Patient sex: M
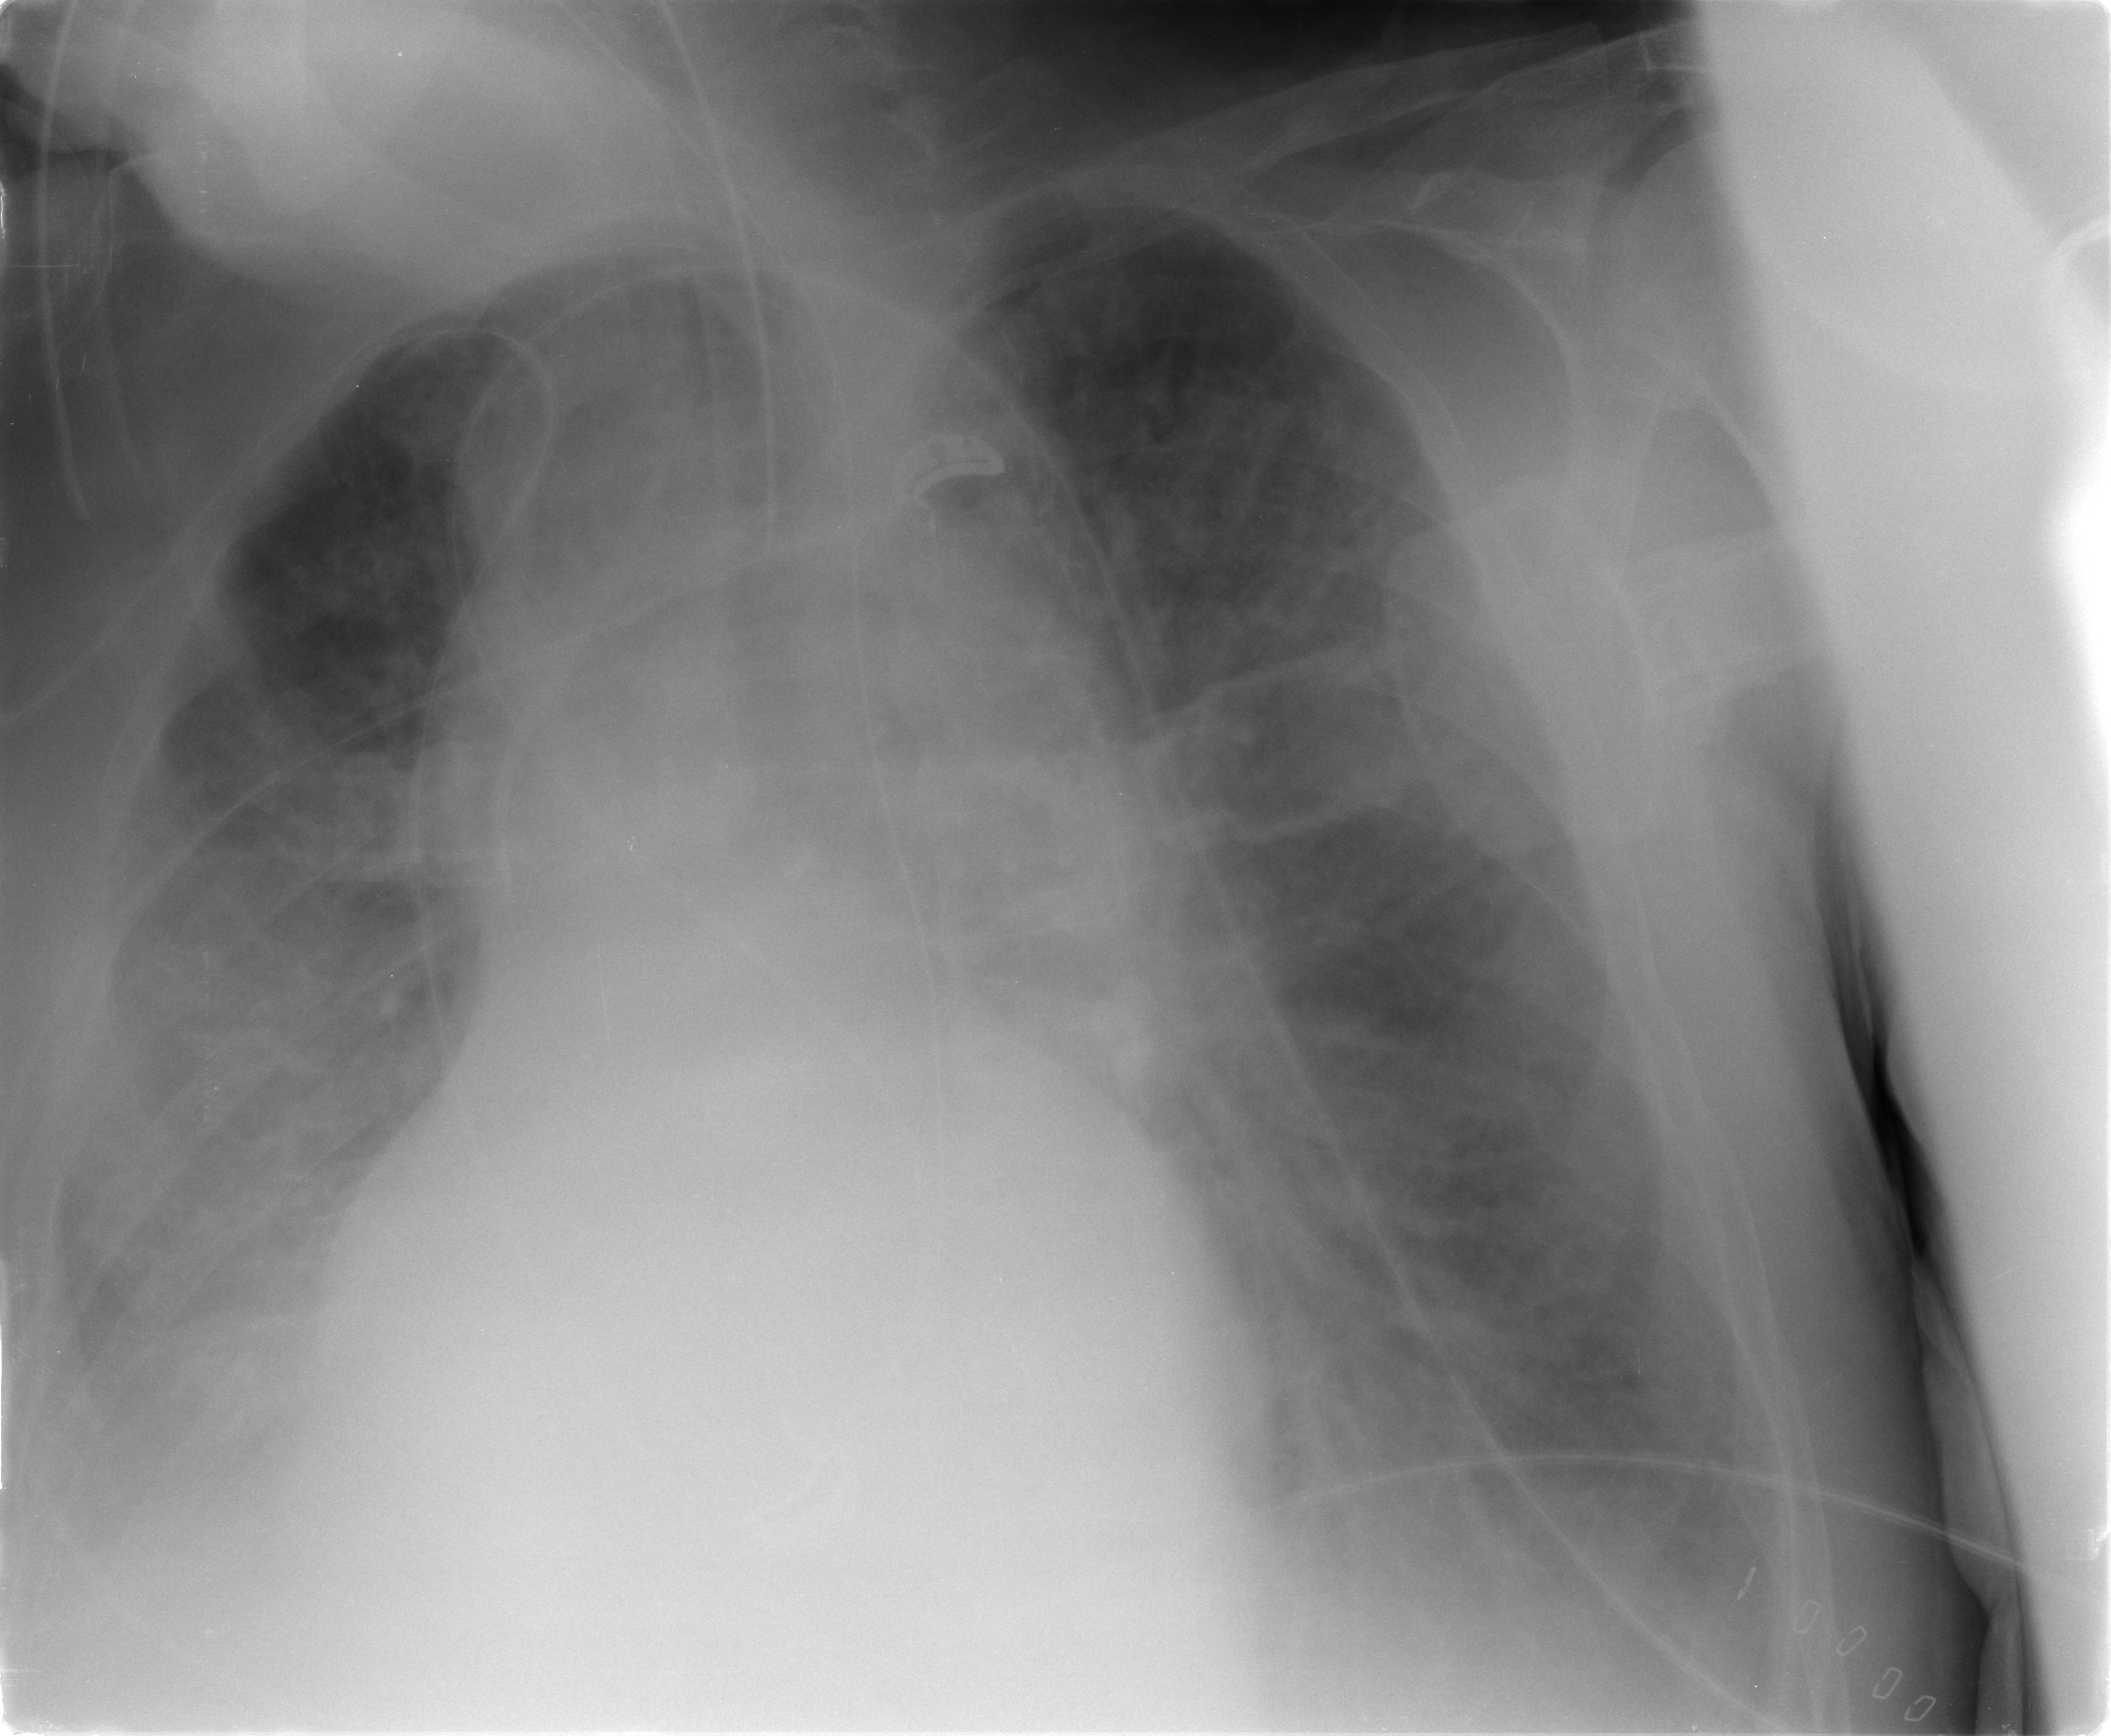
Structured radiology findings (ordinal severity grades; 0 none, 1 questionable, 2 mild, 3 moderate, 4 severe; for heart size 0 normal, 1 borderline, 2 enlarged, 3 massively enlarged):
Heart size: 1
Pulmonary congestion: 2
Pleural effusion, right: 3
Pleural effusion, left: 2
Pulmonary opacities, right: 2
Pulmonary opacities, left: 3
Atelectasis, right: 3
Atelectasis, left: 2